Field crop: maize
Growth stage: 1
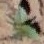
Species: datura